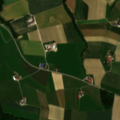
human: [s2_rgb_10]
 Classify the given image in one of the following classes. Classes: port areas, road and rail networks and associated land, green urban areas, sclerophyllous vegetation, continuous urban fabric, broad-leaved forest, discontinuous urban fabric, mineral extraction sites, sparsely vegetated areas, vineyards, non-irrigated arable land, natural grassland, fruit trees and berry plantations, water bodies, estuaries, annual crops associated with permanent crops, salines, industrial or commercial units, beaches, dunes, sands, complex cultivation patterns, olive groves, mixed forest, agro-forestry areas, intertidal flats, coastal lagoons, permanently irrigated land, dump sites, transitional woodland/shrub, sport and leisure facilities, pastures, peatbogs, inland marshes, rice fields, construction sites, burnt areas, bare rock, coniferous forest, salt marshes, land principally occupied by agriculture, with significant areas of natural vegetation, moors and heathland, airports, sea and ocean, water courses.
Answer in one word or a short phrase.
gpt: non-irrigated arable land, complex cultivation patterns, land principally occupied by agriculture, with significant areas of natural vegetation